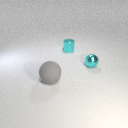
large gray rubber sphere in front of small cyan metal cylinder